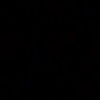
Label: space